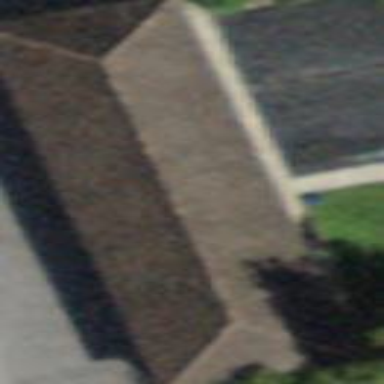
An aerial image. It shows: Building with hipped roof.